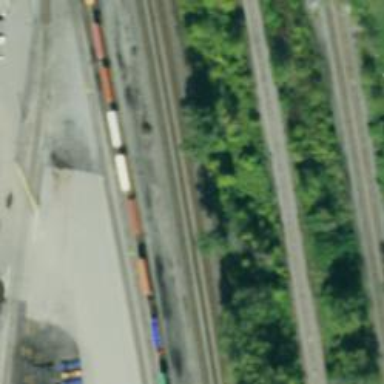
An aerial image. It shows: Railway yard in service.